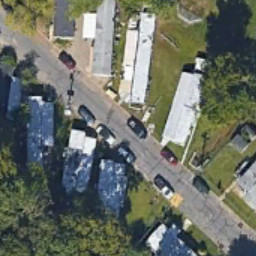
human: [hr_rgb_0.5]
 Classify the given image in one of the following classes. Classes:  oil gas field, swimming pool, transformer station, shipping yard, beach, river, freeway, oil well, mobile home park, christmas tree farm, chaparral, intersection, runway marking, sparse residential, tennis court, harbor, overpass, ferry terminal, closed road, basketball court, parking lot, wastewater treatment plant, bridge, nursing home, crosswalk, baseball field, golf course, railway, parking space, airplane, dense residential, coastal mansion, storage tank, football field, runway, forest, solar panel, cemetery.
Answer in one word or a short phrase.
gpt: mobile home park